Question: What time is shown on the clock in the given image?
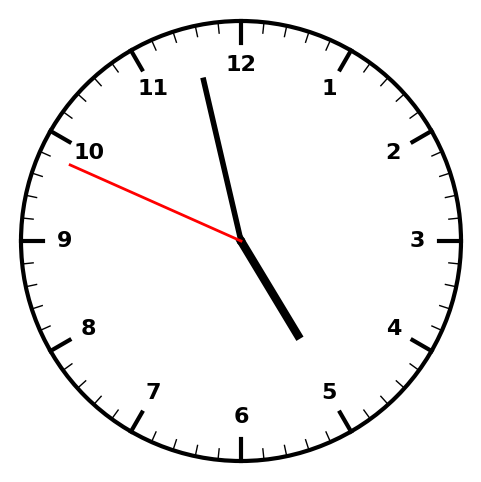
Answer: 04:57:49